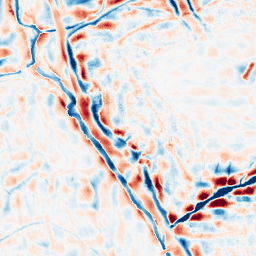
Category: wavelet
Decomposition family: wavelet_dwt
Decomposition parameters: wavelet: db4
level: 4
Upsampling method: sinc_hamming
Upsampling parameters: scale: 4
kernel_size: 16
Upsampling scale: 4